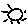
Label: sun